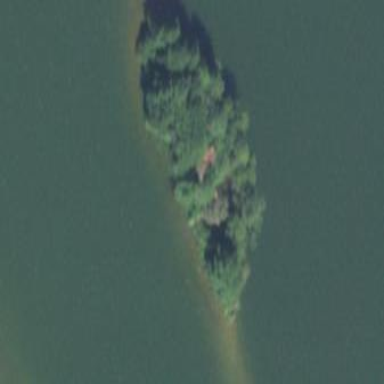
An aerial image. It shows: Forested islet.